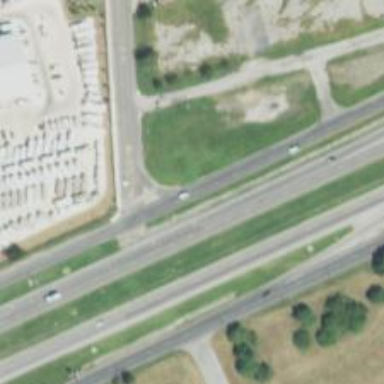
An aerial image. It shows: Secondary road with frontage road alongside.